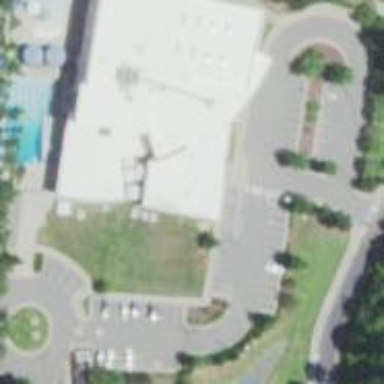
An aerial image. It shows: Community center.